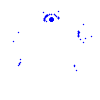
Particle: pion